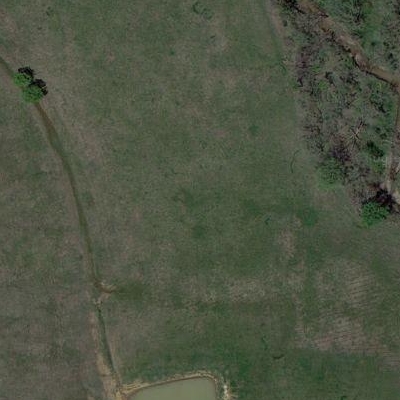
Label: aGrass